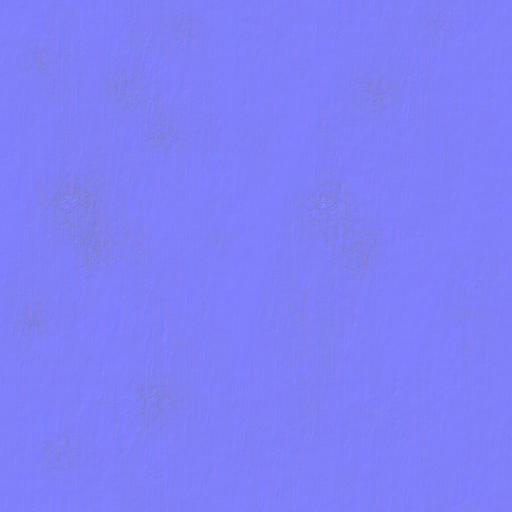
paint painted plaster red wall